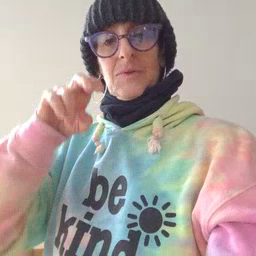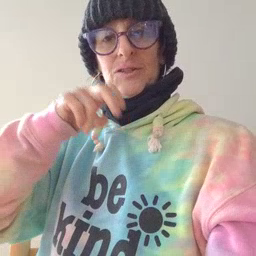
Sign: chair